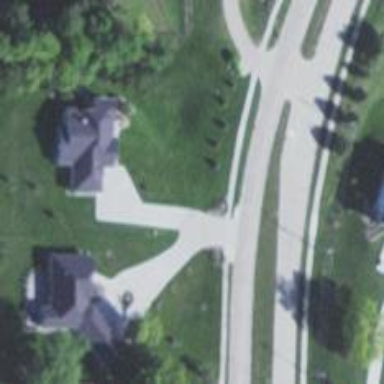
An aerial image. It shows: Footway.